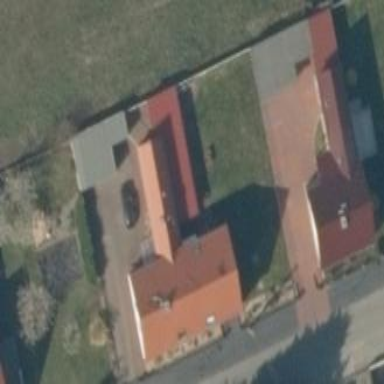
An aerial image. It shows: Simple and straightforward house.